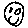
Label: smiley face